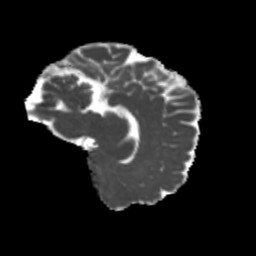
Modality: MD
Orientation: sagittal
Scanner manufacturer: siemens
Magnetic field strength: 3 T
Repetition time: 4 s
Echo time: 0.0594 s